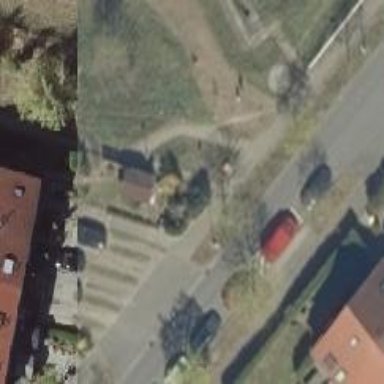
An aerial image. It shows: Sidewalk along the footway.